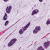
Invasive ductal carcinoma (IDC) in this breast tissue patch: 1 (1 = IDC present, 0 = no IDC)